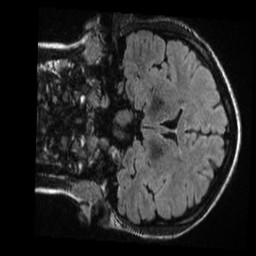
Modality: T1w
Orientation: coronal
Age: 21
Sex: female